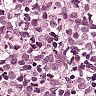
Metastatic tissue present: yes